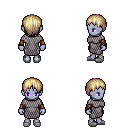
a pixel art fantasy rpg character, female body template, dark elf, purple skin, chain mail, white pants, white blonde plain hairstyle, cloth bracers, white slippers, four views (front, back, left, right), 2x2 character sprite sheet, small pixel art, hard edges, no anti-aliasing